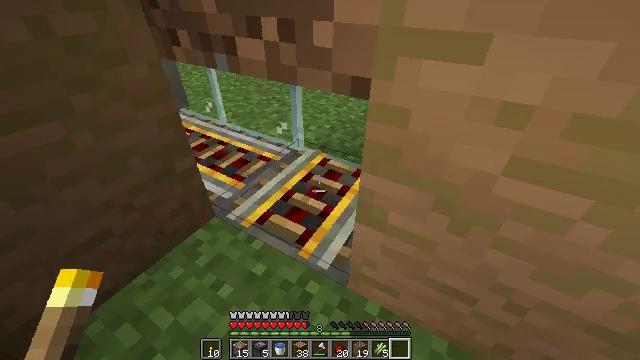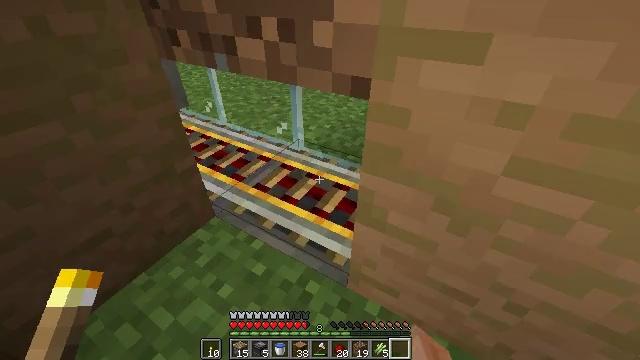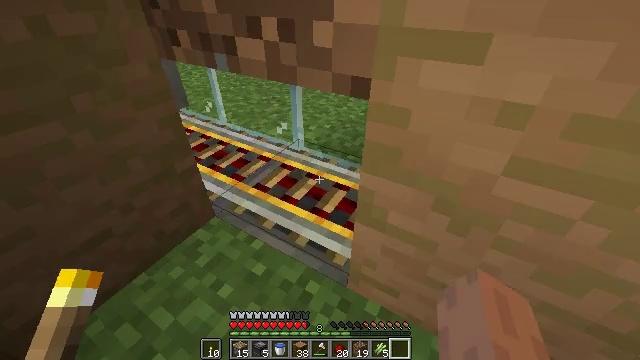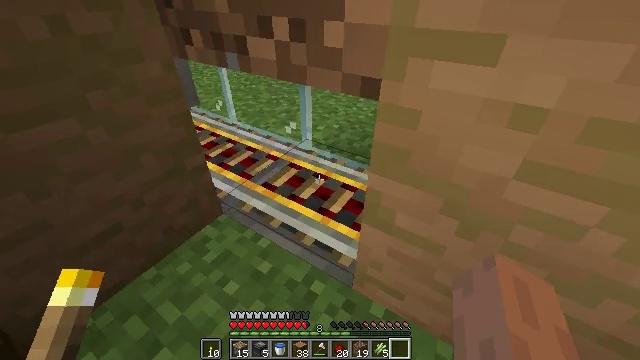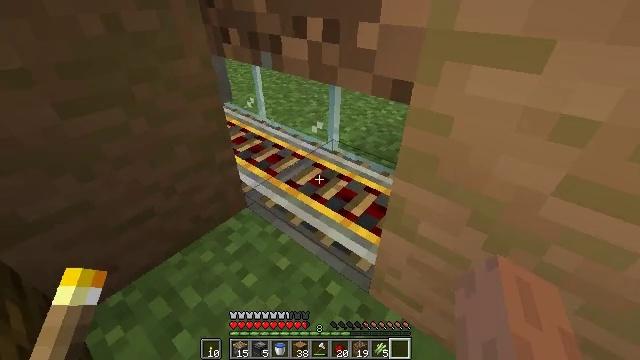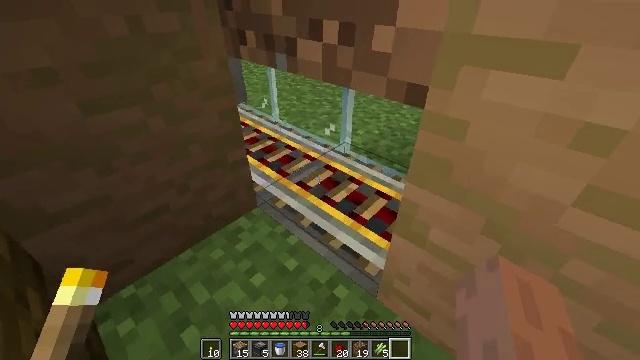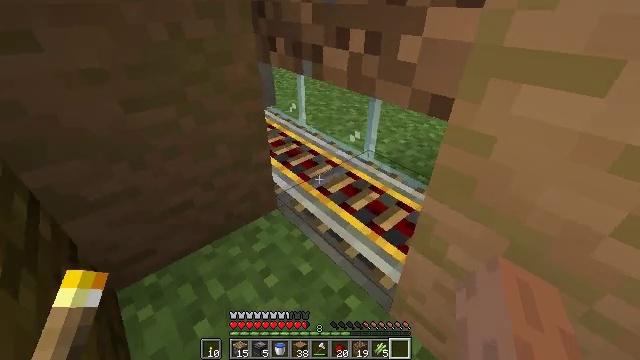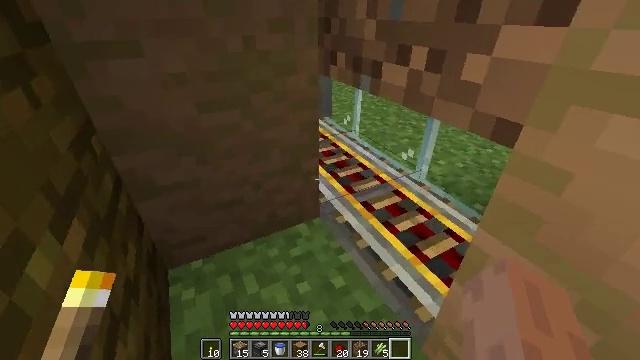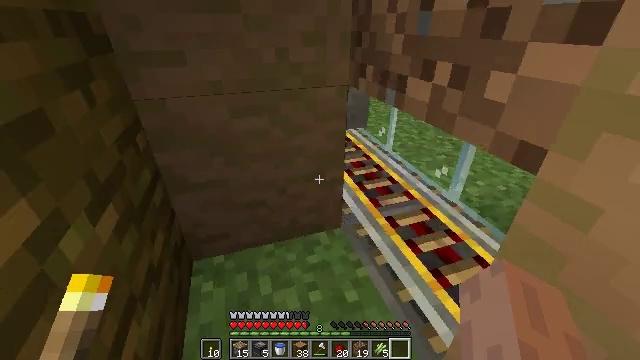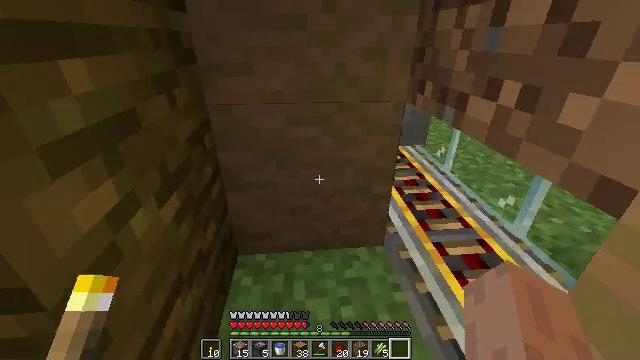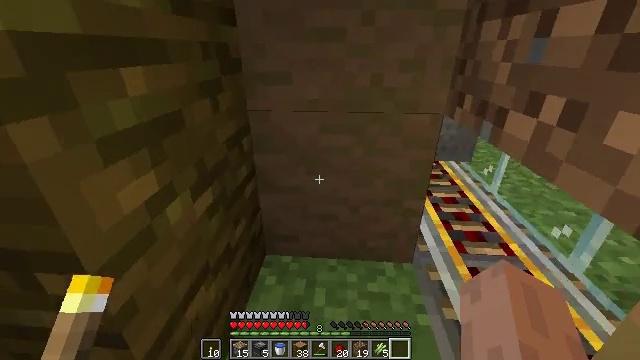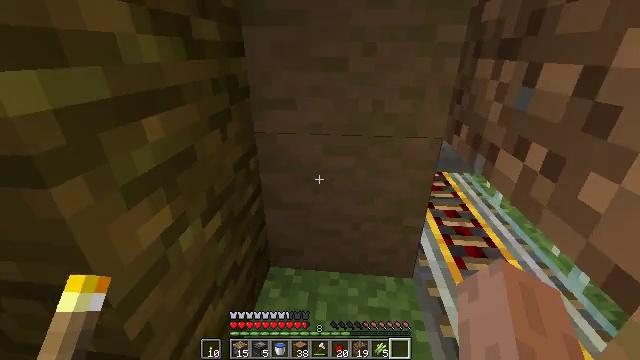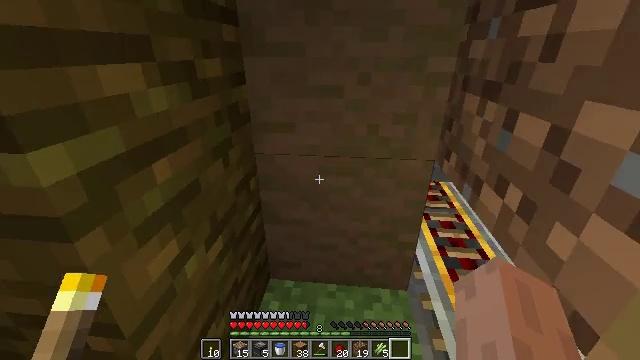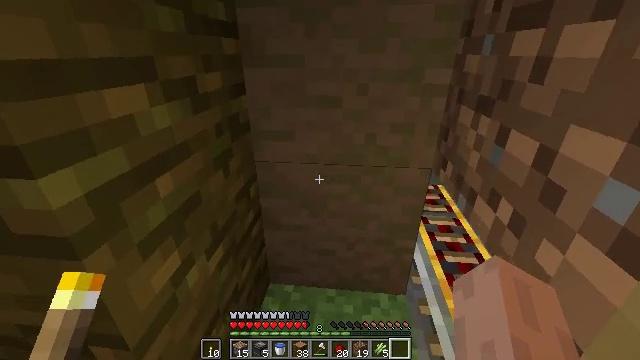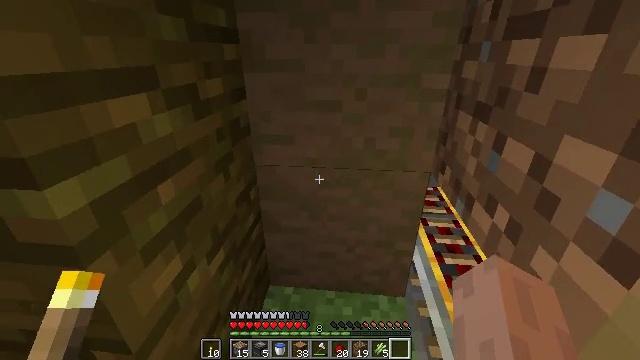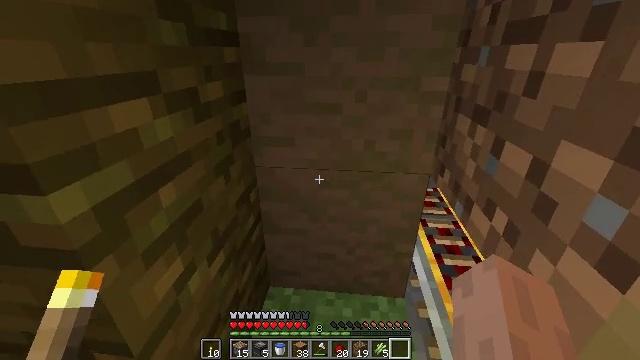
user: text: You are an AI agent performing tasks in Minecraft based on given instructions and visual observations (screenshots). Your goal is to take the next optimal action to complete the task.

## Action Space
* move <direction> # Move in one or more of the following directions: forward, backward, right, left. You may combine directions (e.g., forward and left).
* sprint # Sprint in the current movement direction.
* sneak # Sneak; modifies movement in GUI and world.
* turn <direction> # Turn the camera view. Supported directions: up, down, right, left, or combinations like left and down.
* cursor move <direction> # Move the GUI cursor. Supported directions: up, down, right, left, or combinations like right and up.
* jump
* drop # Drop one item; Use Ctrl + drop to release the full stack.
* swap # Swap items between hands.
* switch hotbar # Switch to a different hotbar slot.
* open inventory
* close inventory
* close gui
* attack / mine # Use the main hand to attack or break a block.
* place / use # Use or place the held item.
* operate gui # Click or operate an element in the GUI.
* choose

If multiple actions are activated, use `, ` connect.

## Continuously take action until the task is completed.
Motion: motion action
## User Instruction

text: Mine stripped jungle log.
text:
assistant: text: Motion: sneak
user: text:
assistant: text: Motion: sneak
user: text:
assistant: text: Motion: sneak, turn left
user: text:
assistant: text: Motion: sneak, turn left
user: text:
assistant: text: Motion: sneak, turn left
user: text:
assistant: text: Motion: move right, sneak, turn left and up
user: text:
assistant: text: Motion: move right, sneak, turn left and up
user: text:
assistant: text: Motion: move right, sneak, turn left and up
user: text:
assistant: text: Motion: move right, sneak, turn left and up
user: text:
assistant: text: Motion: turn left and up
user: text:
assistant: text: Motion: turn left
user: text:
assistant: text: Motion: no_op
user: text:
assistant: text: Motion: no_op
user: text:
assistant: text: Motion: no_op
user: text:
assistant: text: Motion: no_op
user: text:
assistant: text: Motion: no_op
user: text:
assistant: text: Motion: no_op
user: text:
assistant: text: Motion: no_op
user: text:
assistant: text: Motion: no_op
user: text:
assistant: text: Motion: no_op
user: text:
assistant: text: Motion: no_op
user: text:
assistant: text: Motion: no_op
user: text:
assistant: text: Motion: move back
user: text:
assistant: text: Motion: move back
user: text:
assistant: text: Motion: move back
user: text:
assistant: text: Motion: no_op
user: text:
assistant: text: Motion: no_op
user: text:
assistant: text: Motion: no_op
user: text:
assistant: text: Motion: turn right
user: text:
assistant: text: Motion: turn right and down